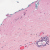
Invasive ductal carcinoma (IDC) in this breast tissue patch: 0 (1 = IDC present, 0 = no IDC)